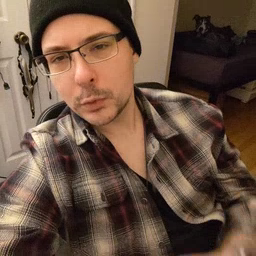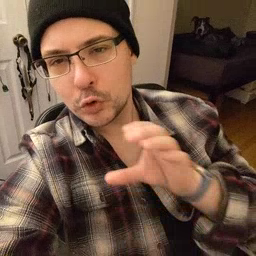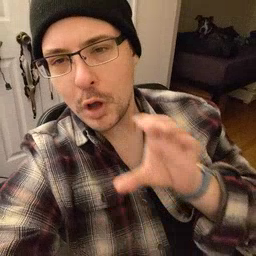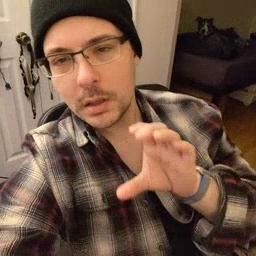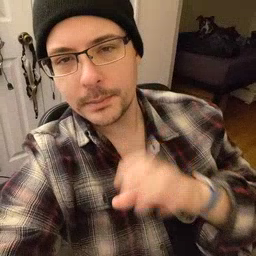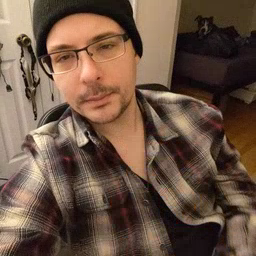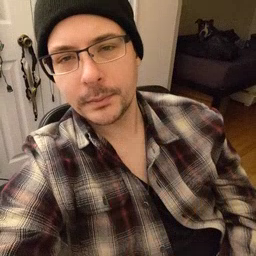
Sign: chocolate